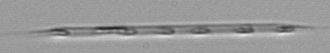
Label: Rhizosolenia